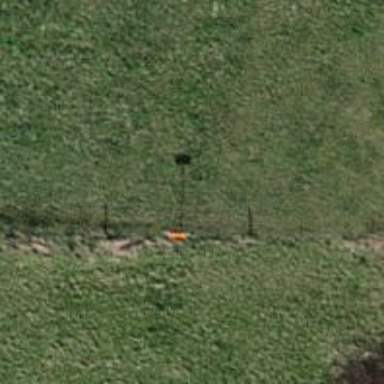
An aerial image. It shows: Pole supporting roof covering pipeline marker.